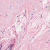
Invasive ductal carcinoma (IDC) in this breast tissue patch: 0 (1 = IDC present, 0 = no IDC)